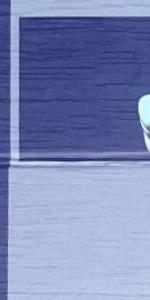
Label: Empty